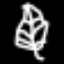
Label: leaf